Question: In a DataView I am displaying two dates from two different tables in a database. Service date from maintenance table and Checklist date from fleetchecklist table.
Both columns are called Date in the database tables. The problem is its only displaying one date (checklist date). Service date should say 14/06/2015.

The SQL query works when I run it in MySql Workbench
'''
SELECT checklistitem.*,
cl.Date As ChecklistDate,
m1.Date AS Date
FROM checklistitem
LEFT JOIN maintenance m1 ON m1.CheckListID
LEFT JOIN Vehicle v ON m1.LinkedID = v.ID
LEFT JOIN Trailer t ON m1.LinkedID = t.ID
LEFT JOIN GeneralSmall gs ON m1.TypeID = gs.ID
LEFT JOIN fleetchecklist cl ON m1.ChecklistID = cl.ID
WHERE m1.Company_ID = 129
'''
Other code I have for the dates are:
'''
public DateTime Date { get; set; }
public DateTime ChecklistDate { get; set; }
protected override void FillObject(DataRow dr)
{
if (dr["Date"] != DBNull.Value)
Date = Convert.ToDateTime(dr["Date"]);
if (dr["ChecklistDate"] != DBNull.Value)
Date = Convert.ToDateTime(dr["ChecklistDate"]);
}
<asp:BoundField DataField="Date" HeaderText="Service Date" SortExpression="Date" dataformatstring="{0:dd/MM/yyyy}"></asp:BoundField>
<asp:BoundField DataField="Date" HeaderText="Checklist Date" SortExpression="ChecklistDate" dataformatstring="{0:dd/MM/yyyy}"></asp:BoundField>
'''
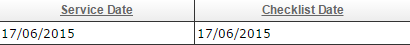
Answer: You are assigning Checklist date and Service date to the same Date property. This should work:
'''
public DateTime Date { get; set; }
public DateTime ChecklistDate { get; set; }
protected override void FillObject(DataRow dr)
{
if (dr["Date"] != DBNull.Value)
Date = Convert.ToDateTime(dr["Date"]);
if (dr["ChecklistDate"] != DBNull.Value)
ChecklistDate = Convert.ToDateTime(dr["ChecklistDate"]);
}
<asp:BoundField DataField="Date" HeaderText="Service Date" SortExpression="Date" dataformatstring="{0:dd/MM/yyyy}"></asp:BoundField>
<asp:BoundField DataField="ChecklistDate" HeaderText="Checklist Date" SortExpression="ChecklistDate" dataformatstring="{0:dd/MM/yyyy}"></asp:BoundField>
'''